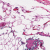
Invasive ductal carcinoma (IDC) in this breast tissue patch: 0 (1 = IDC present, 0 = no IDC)